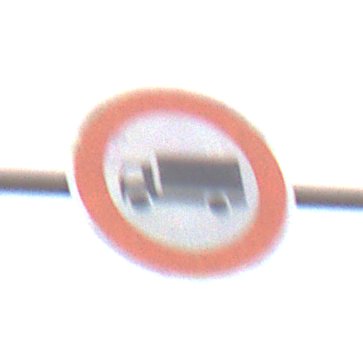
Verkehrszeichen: VerbotFuerKraftfahrzeugeUeberDreiKommaFuenfTonnen
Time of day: Midday
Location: Outdoor (RoadRail)
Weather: Overcast
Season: NotSpecified
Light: Natural